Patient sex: M
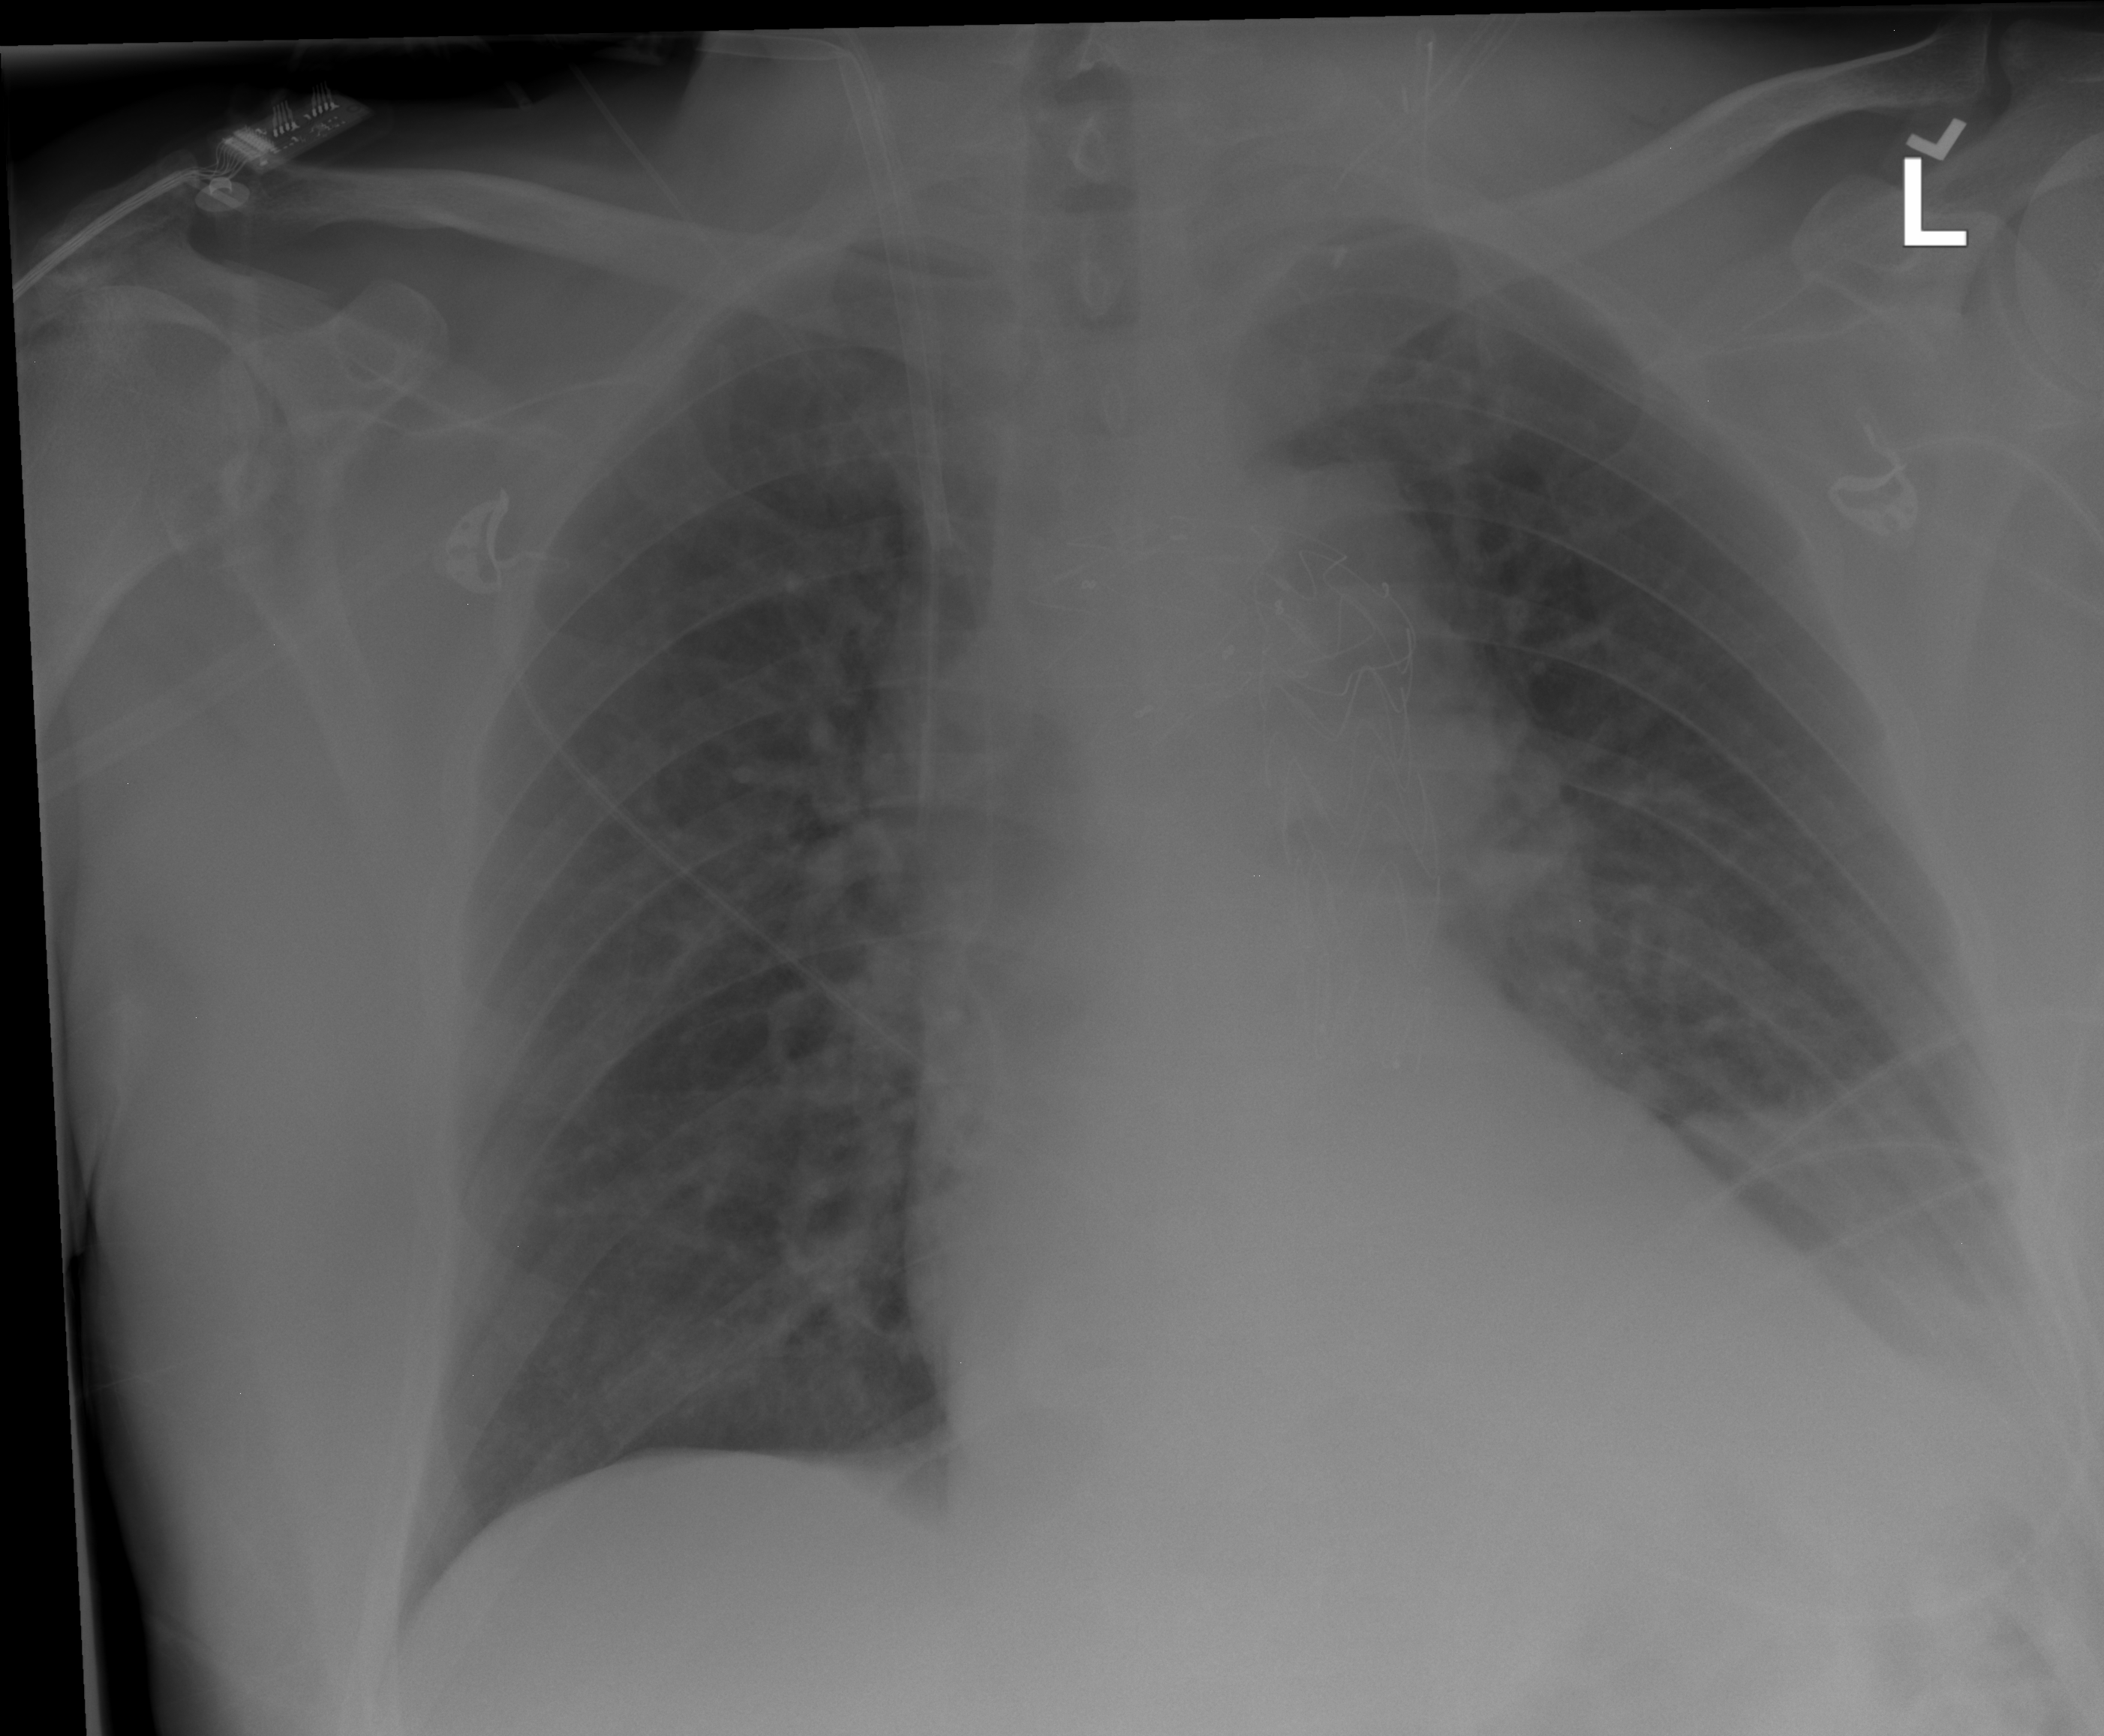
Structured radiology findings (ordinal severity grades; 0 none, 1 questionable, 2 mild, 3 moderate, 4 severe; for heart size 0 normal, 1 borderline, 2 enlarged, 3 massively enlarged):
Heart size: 0
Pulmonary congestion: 0
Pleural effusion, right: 0
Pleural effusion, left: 2
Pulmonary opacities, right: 0
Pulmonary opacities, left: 0
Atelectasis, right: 0
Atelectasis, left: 2